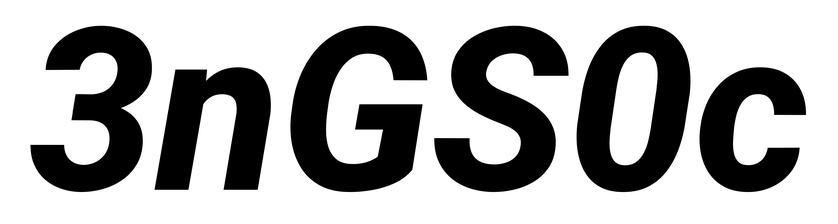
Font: Roboto-Italic_ExtraBold_Italic